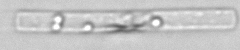
Label: Leptocylindrus